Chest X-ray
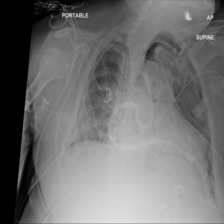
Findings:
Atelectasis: negative
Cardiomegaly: negative
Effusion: negative
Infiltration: negative
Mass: negative
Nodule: negative
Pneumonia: negative
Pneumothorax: positive
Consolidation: negative
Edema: negative
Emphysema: negative
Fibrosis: negative
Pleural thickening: negative
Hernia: negative